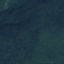
Land use / land cover class: Forest